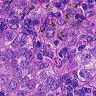
Metastatic tissue present: yes